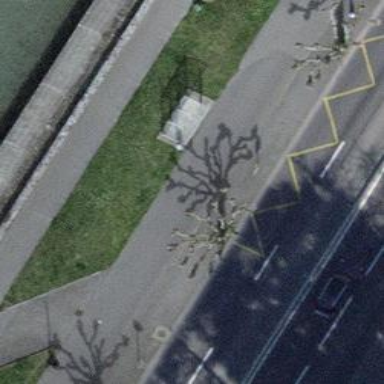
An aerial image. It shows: Platform with asphalt surface and shelter. It is designed for public transport.